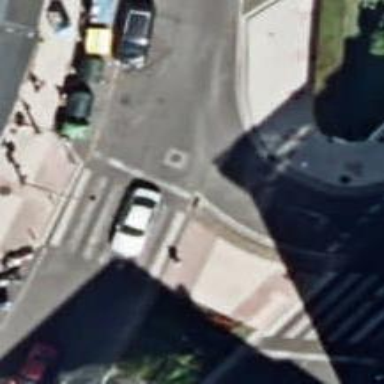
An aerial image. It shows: Road with traffic signals at the crossing.